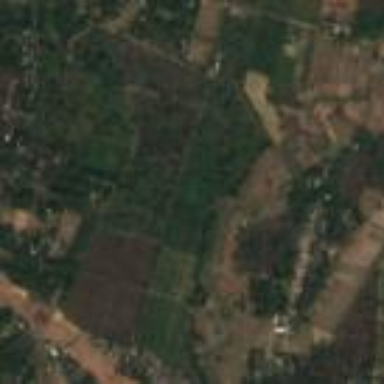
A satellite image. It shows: Orchard filled with tea plants.